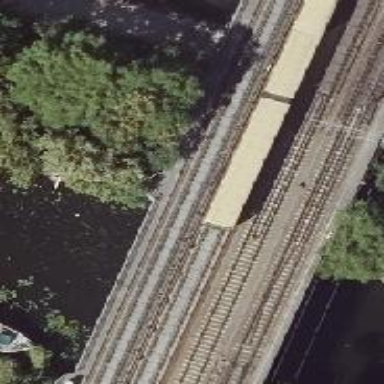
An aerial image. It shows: Viaduct bridge carrying electrified light rail line with ballastless tracks.